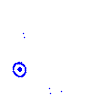
Particle: pion